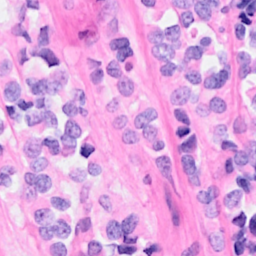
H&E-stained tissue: Breast